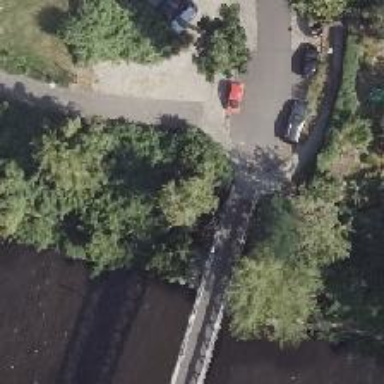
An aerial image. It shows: Path on truss bridge.